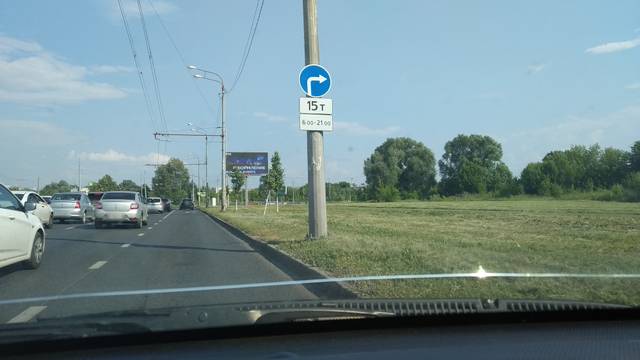
Region: Russia
Coordinates: 55.813, 49.074